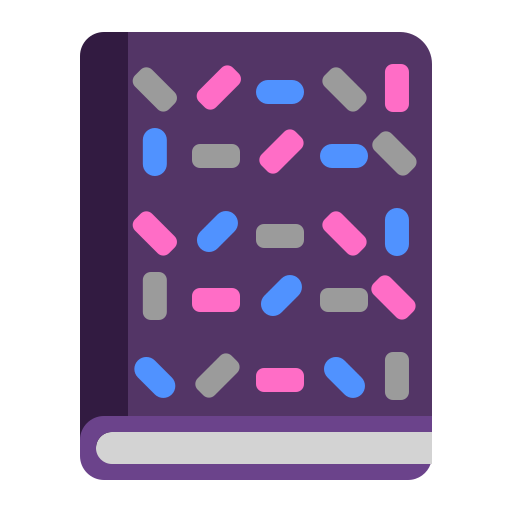
notebook with decorative cover flat